Question: Does anyone have a good algorithm for calculating the end point of 'ArcSegment'? This is not a circular arc - it's an elliptical one.
For example, I have these initial values:
- - - - - -
I know the location that my arc should end up at is right around X=0.92 and Y=0.33 (through another program), but I need to do this in an 'ArcSegment' with specifying the end point. I just need to know how to calculate the end point so it would look like this:
'''
<ArcSegment Size="0.436,0.593" Point="0.92,0.33" IsLargeArc="False" SweepDirection="Clockwise" />
'''
Does anyone know of a good way to calculate this? (I don't suppose it matters that this is WPF or any other language as the math should be the same).
Here is an image. All values are known in it, except for end point (the orange point).

---
I've found that there is a routine called <URL>.
To simplify viewing it, take the following as an example:
'''
Public Sub MyDrawArc(e As PaintEventArgs)
Dim blackPen As New Pen(Color.Black, 2)
Dim x As Single = 0.0F
Dim y As Single = 0.0F
Dim width As Single = 100.0F
Dim height As Single = 200.0F
Dim startAngle As Single = 180.0F
Dim sweepAngle As Single = 135.0F
e.Graphics.DrawArc(blackPen, x, y, width, height, startAngle, sweepAngle)
Dim redPen As New Pen(Color.Red, 2)
e.Graphics.DrawLine(redPen, New Point(0, 55), New Point(95, 55))
End Sub
Private Sub ImageBox_Paint(sender As Object, e As System.Windows.Forms.PaintEventArgs) Handles ImageBox.Paint
MyDrawArc(e)
End Sub
'''
This routine squarely puts the end point at 'X=95, Y=55'. Other routines mentioned for circular ellipses would result in 'X=85, Y=29'. If there was a way to Not have to draw anything and have 'e.Graphics.DrawArc' return the end-point coordinates, this is what I would need.
So now the question gains some clarity - does anyone know how 'e.Graphics.DrawArc' is implemented?
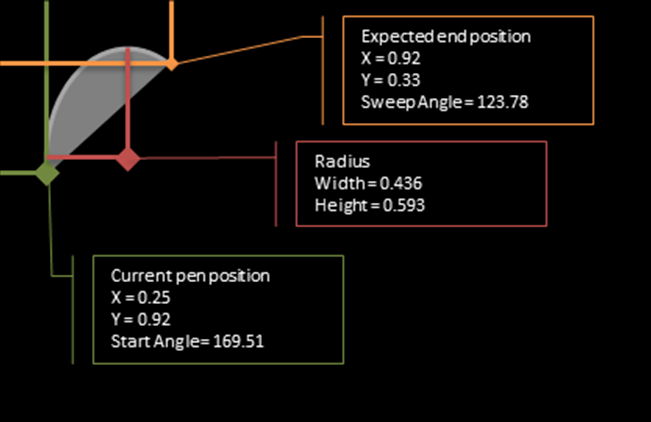
Answer: > Does anyone know how e.Graphics.DrawArc is implemented?
'Graphics.DrawArc' calls the native function 'GdipDrawArcI' in gdiplus.dll. This function calls the 'arc2polybezier' function in the same dll. It appears to use a bezier curve to approximate an elliptical arc. In order to get the same end-point you're looking for, we'd have to reverse-engineer that function and figure out exactly how it works.
Fortunately, the good people at <URL>.
Here is the arc2polybezier method, roughly translated from C to C# <URL>:
'''
internal class GdiPlus
{
public const int MAX_ARC_PTS = 13;
public static int arc2polybezier(Point[] points, double x1, double y1, double x2, double y2,
double startAngle, double sweepAngle)
{
int i;
double end_angle, start_angle, endAngle;
endAngle = startAngle + sweepAngle;
unstretch_angle(ref startAngle, x2/2.0, y2/2.0);
unstretch_angle(ref endAngle, x2/2.0, y2/2.0);
/* start_angle and end_angle are the iterative variables */
start_angle = startAngle;
for(i = 0; i < MAX_ARC_PTS - 1; i += 3)
{
/* check if we've overshot the end angle */
if(sweepAngle > 0.0)
{
if(start_angle >= endAngle) break;
end_angle = Math.Min(start_angle + Math.PI/2, endAngle);
}
else
{
if(start_angle <= endAngle) break;
end_angle = Math.Max(start_angle - Math.PI/2, endAngle);
}
if(points != null)
{
Point[] returnedPoints = add_arc_part(x1, y1, x2, y2, start_angle, end_angle, i == 0);
//add_arc_part returns a Point[] of size 4
for(int j = 0; j < 4; j++)
points[i + j] = returnedPoints[j];
}
start_angle += Math.PI/2*(sweepAngle < 0.0 ? -1.0 : 1.0);
}
if(i == 0)
return 0;
return i + 1;
}
public static void unstretch_angle(ref double angle, double rad_x, double rad_y)
{
angle = deg2rad(angle);
if(Math.Abs(Math.Cos(angle)) < 0.00001 || Math.Abs(Math.Sin(angle)) < 0.00001)
return;
double stretched = Math.Atan2(Math.Sin(angle)/Math.Abs(rad_y), Math.Cos(angle)/Math.Abs(rad_x));
int revs_off = (int)Math.Round(angle/(2.0*Math.PI), MidpointRounding.AwayFromZero) -
(int)Math.Round(stretched/(2.0*Math.PI), MidpointRounding.AwayFromZero);
stretched += revs_off*Math.PI*2.0;
angle = stretched;
}
public static double deg2rad(double degrees)
{
return Math.PI*degrees/180.0;
}
private static Point[] add_arc_part(double x1, double y1, double x2, double y2,
double start, double end, bool write_first)
{
double center_x,
center_y,
rad_x,
rad_y,
cos_start,
cos_end,
sin_start,
sin_end,
a,
half;
int i;
rad_x = x2/2.0;
rad_y = y2/2.0;
center_x = x1 + rad_x;
center_y = y1 + rad_y;
cos_start = Math.Cos(start);
cos_end = Math.Cos(end);
sin_start = Math.Sin(start);
sin_end = Math.Sin(end);
half = (end - start)/2.0;
a = 4.0/3.0*(1 - Math.Cos(half))/Math.Sin(half);
Point[] pt = new Point[4];
if(write_first)
{
pt[0].X = cos_start;
pt[0].Y = sin_start;
}
pt[1].X = cos_start - a*sin_start;
pt[1].Y = sin_start + a*cos_start;
pt[3].X = cos_end;
pt[3].Y = sin_end;
pt[2].X = cos_end + a*sin_end;
pt[2].Y = sin_end - a*cos_end;
/* expand the points back from the unit circle to the ellipse */
for(i = (write_first ? 0 : 1); i < 4; i ++)
{
pt[i].X = pt[i].X*rad_x + center_x;
pt[i].Y = pt[i].Y*rad_y + center_y;
}
return pt;
}
}
'''
Using this code as a guide, along with a bit of math, I wrote this endpoint calculator class :
'''
using System;
using System.Windows;
internal class DrawArcEndPointCalculator
{
public Point GetFinalPoint(Point startPoint, double width, double height,
double startAngle, double sweepAngle)
{
Point radius = new Point(width / 2.0, height / 2.0);
double endAngle = startAngle + sweepAngle;
int sweepDirection = (sweepAngle < 0 ? -1 : 1);
//Adjust the angles for the radius width/height
startAngle = UnstretchAngle(startAngle, radius);
endAngle = UnstretchAngle(endAngle, radius);
//Determine how many times to add the sweep-angle to the start-angle
int angleMultiplier = (int)Math.Floor(2*sweepDirection*(endAngle - startAngle)/Math.PI) + 1;
angleMultiplier = Math.Min(angleMultiplier, 4);
//Calculate the final resulting angle after sweeping
double calculatedEndAngle = startAngle + angleMultiplier*Math.PI/2*sweepDirection;
calculatedEndAngle = sweepDirection*Math.Min(sweepDirection * calculatedEndAngle, sweepDirection * endAngle);
//Calculate the final point
return new Point
{
X = (Math.Cos(calculatedEndAngle) + 1)*radius.X + startPoint.X,
Y = (Math.Sin(calculatedEndAngle) + 1)*radius.Y + startPoint.Y,
};
}
private double UnstretchAngle(double angle, Point radius)
{
double radians = Math.PI * angle / 180.0;
if(Math.Abs(Math.Cos(radians)) < 0.00001 || Math.Abs(Math.Sin(radians)) < 0.00001)
return radians;
double stretchedAngle = Math.Atan2(Math.Sin(radians) / Math.Abs(radius.Y), Math.Cos(radians) / Math.Abs(radius.X));
int rotationOffset = (int)Math.Round(radians / (2.0 * Math.PI), MidpointRounding.AwayFromZero) -
(int)Math.Round(stretchedAngle / (2.0 * Math.PI), MidpointRounding.AwayFromZero);
return stretchedAngle + rotationOffset * Math.PI * 2.0;
}
}
'''
Here are some examples. Note that the first example you gave is incorrect - for those initial values, 'DrawArc()' will have an endpoint of (0.58, 0.97), (0.92, 0.33).
'''
Point startPoint = new Point(0, 0);
double width = 100;
double height = 200;
double startAngle = 180;
double sweepAngle = 135;
DrawArcEndPointCalculator _endPointCalculator = new DrawArcEndPointCalculator();
Point lastPoint = _endPointCalculator.GetFinalPoint(startPoint, width, height, startAngle, sweepAngle);
Console.WriteLine("X = {0}, Y = {1}", lastPoint.X, lastPoint.Y);
//Output: X = 94.7213595499958, Y = 55.2786404500042
startPoint = new Point(0.251, 0.928);
width = 0.436;
height = 0.593;
startAngle = 169.51;
sweepAngle = 123.78;
_endPointCalculator.GetFinalPoint(startPoint, width, height, startAngle, sweepAngle);
//Returns X = 0.579143189905416, Y = 0.968627455618129
Point startPoint = new Point(0, 0);
double width = 20;
double height = 30;
double startAngle = 90;
double sweepAngle = 90;
_endPointCalculator.GetFinalPoint(startPoint, width, height, startAngle, sweepAngle);
//Returns X = 0, Y = 15
'''